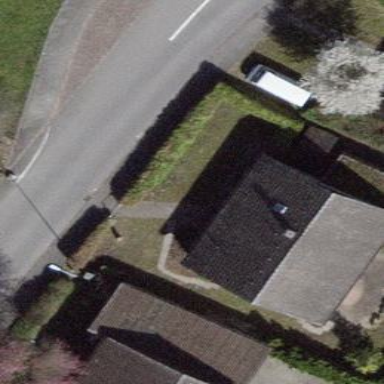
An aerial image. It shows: Detached building with gabled roof.